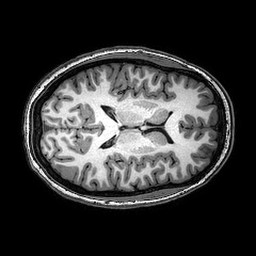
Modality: T1w
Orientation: axial
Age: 20
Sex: female
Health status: healthy
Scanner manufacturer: philips
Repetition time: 0.008193 s
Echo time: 0.00376 s